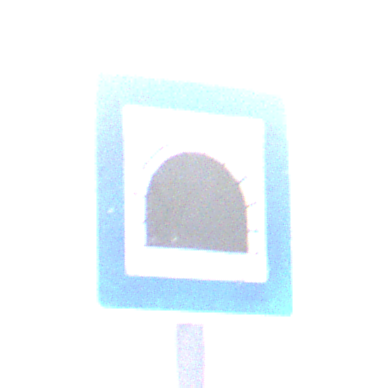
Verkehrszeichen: Tunnel
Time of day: MorningAfternoon
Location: Outdoor (Suburban)
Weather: PartlyCloudy
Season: NotSpecified
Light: Natural